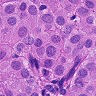
Metastatic tissue present: yes